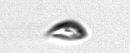
Label: Cryptophyta